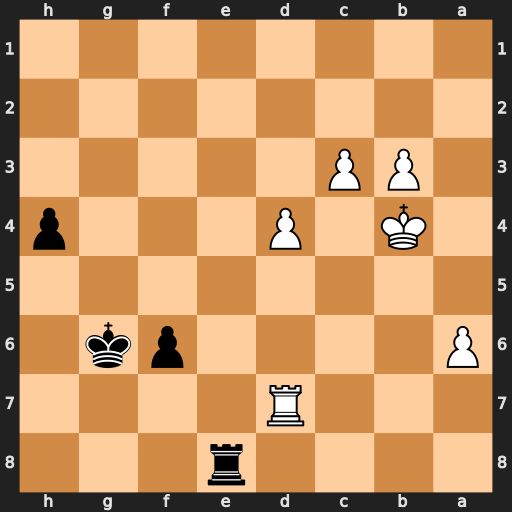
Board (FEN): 4r3/3R4/P4pk1/8/1K1P3p/1PP5/8/8
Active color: b
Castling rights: -
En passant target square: -
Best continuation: h3 a7 h2 Re7 h1=Q Rxe8 Qb7+